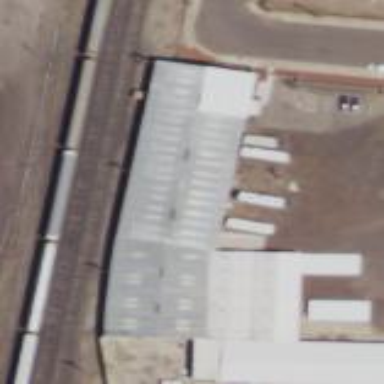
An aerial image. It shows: Warehouse.